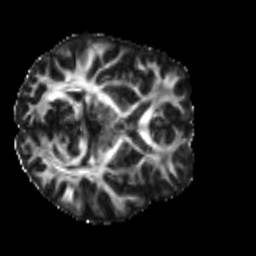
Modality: FA
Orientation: axial
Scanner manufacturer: siemens
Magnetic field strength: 3 T
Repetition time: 4 s
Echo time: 0.0594 s